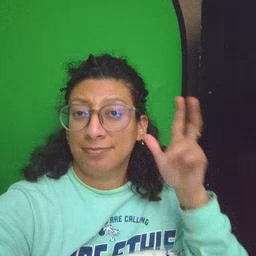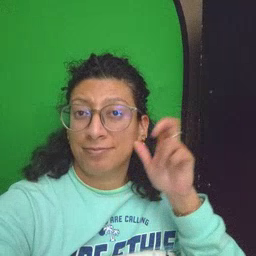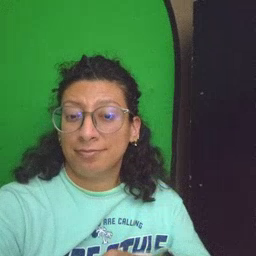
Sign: hear